Question: I have a WCF Service which returns an Object-I. The Object-I is an collection of List,String X,List. my WCF service runs without any error and returns it but when i call this in my silverlight application, i can't read this object-I.
Please Help Me
'''
//WCF Service Interface
[ServiceContract]
public interface IUserConfiguration
{
[OperationContract]
userlistresponse GetUser();
}
[DataContract]
public class userlist
{
[DataMember]
public string UserID { get; set; }
[DataMember]
public string UserName { get; set; }
[DataMember]
public string Password { get; set; }
[DataMember]
public string User_Type { get; set; }
[DataMember]
public string Salutation { get; set; }
[DataMember]
public string First_Name { get; set; }
[DataMember]
public string Middle_Name { get; set; }
[DataMember]
public string Last_Name { get; set; }
[DataMember]
public int User_Level { get; set; }
[DataMember]
public string Address { get; set; }
[DataMember]
public string City { get; set; }
[DataMember]
public string State { get; set; }
[DataMember]
public string Pincode { get; set; }
[DataMember]
public string Landmark { get; set; }
[DataMember]
public string Landline1 { get; set; }
[DataMember]
public string Landline2 { get; set; }
[DataMember]
public string Landline3 { get; set; }
[DataMember]
public string Mobile { get; set; }
[DataMember]
public string Email { get; set; }
[DataMember]
public string Status { get; set; }
[DataMember]
public string Token { get; set; }
[DataMember]
}
[DataContract]
public class ErrorManager
{
public string Error_ID { get; set; }
public string Field { get; set; }
}
[DataContract]
public class userlistresponse
{
public List<userlist> usersdetails { get; set; }
public bool Flag { get; set; }
public List<ErrorManager> Error { get; set; }
}
//WCF Service Implementation
public userlistresponse GetUser()
{
userlistresponse ErrorUser = new userlistresponse();
try
{
DALUsersDetails DUD = new DALUsersDetails();
return DUD.GetUserDetails();
}
catch (Exception Ex)
{
ErrorUser.Error.Add(new ErrorManager {Error_ID = "SUR0000",Field = Ex.Message.ToString()});
ErrorUser.Flag = false;
}
return ErrorUser;
}
//DATA ACCESS LAYER Just Returns a List From DataBase
'''
Everything works fine here.and the WCF Service can be called in Silverlight application and can use the method.
'''
//Silverlight Application
public Searchuser()
{
InitializeComponent();
UserConfigurationClient UserClient = new UserConfigurationClient();
UserClient.GetUserCompleted += new EventHandler<GetUserCompletedEventArgs>(UserClient_GetUserCompleted);
UserClient.GetUserAsync();
}
void UserClient_GetUserCompleted(object sender, Proto.UserReference.GetUserCompletedEventArgs e)
{
if (e.Result != null)
{
Proto.UserReference.userlistresponse user = new userlistresponse();
user = e.Result;//Its Just Returns a string.
if(user.flag == false)
//Here is the Problem- The Object User[userlistresponse] does not shows or exposes the member inside that object.
{
.......................//some code
}
}
}
'''

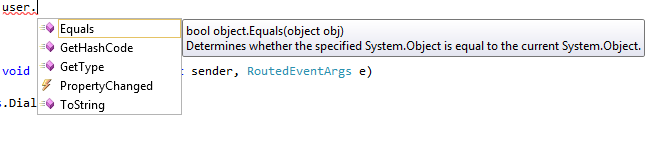
Answer: If you use '[DataContract]' for the class you should iclude '[DataMember]' attribute for all properties which you don't want to skip be transfered.